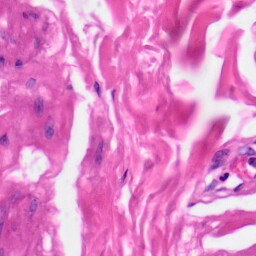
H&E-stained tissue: Skin